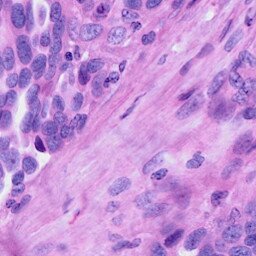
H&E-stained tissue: Ovarian